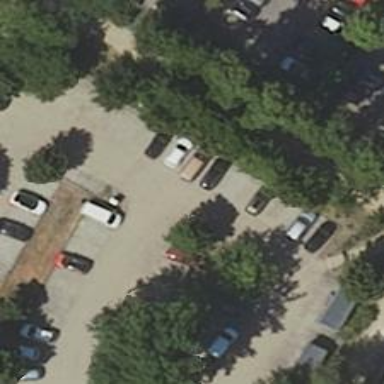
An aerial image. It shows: Parking aisle designated as service road.